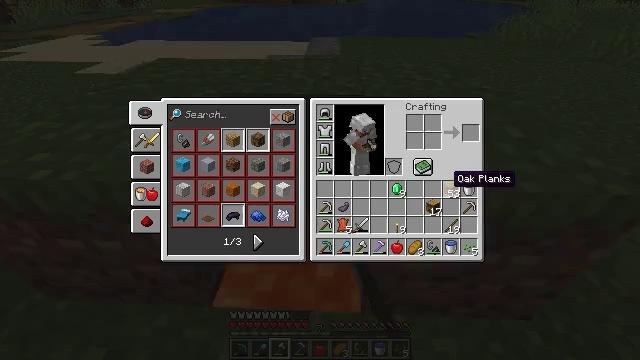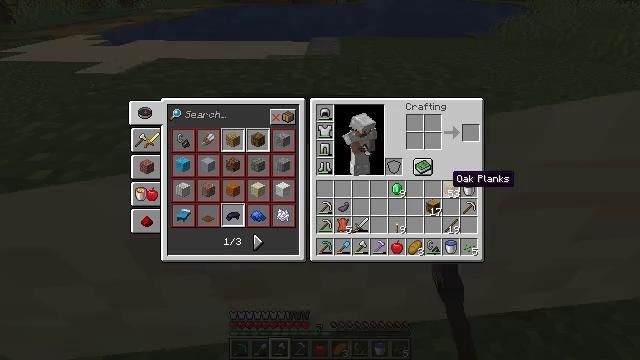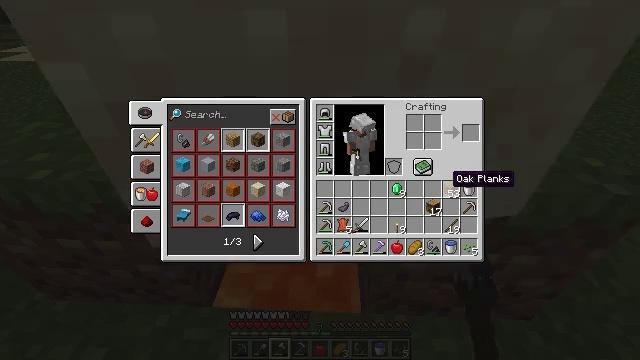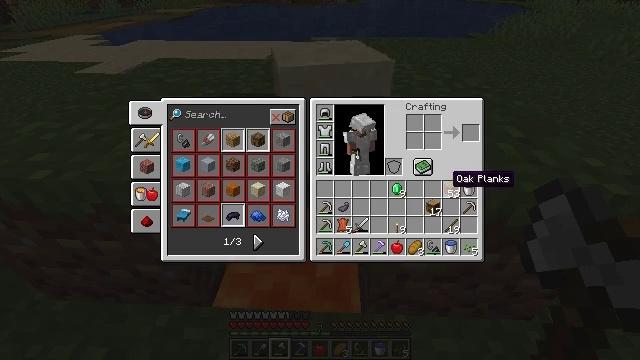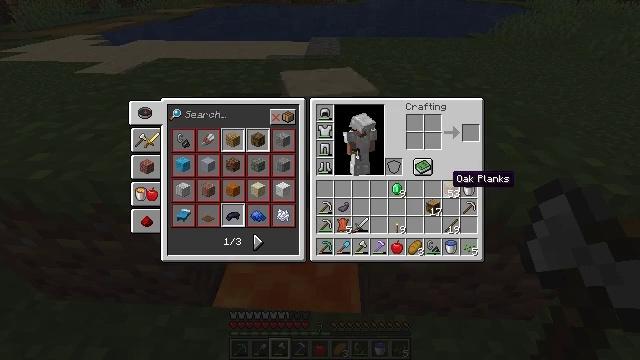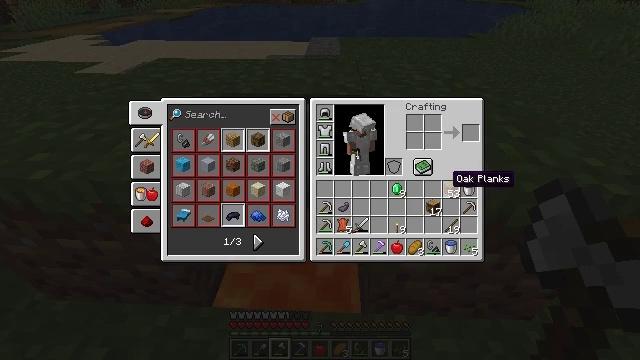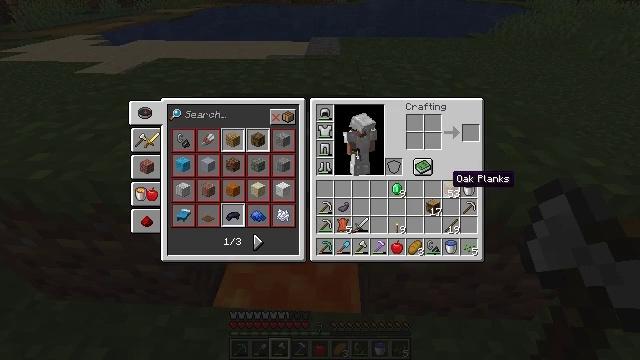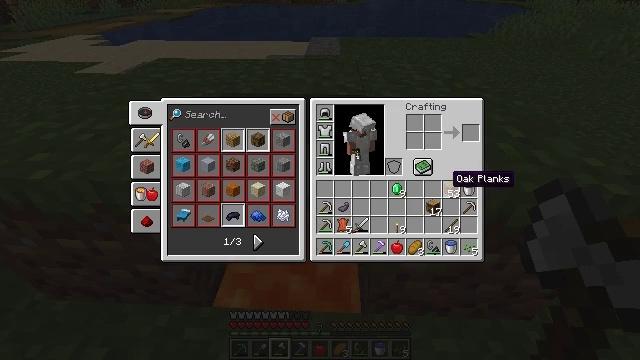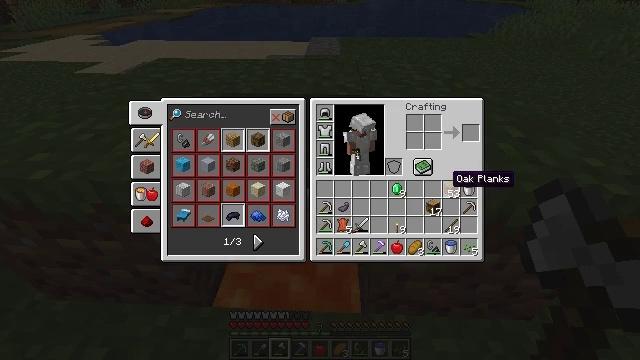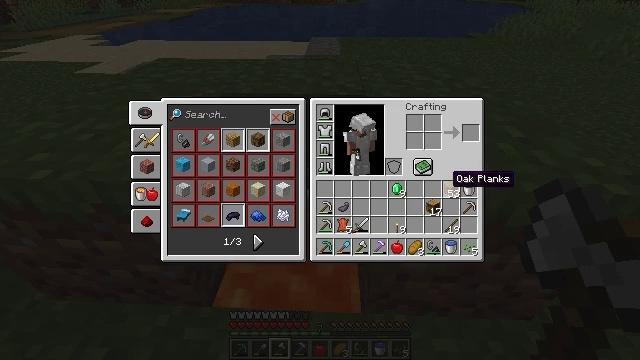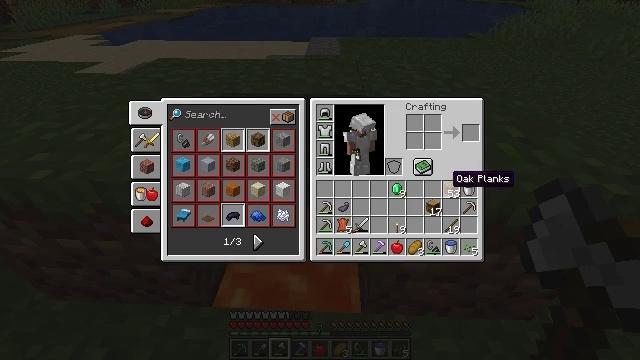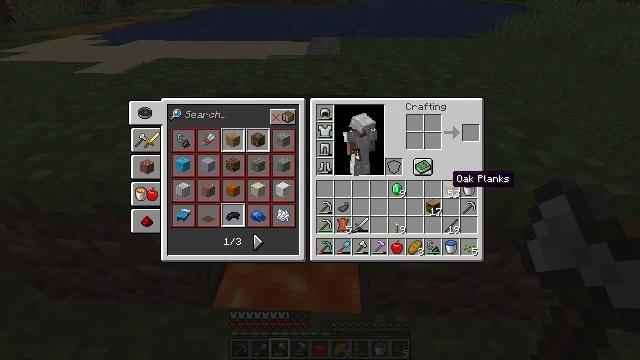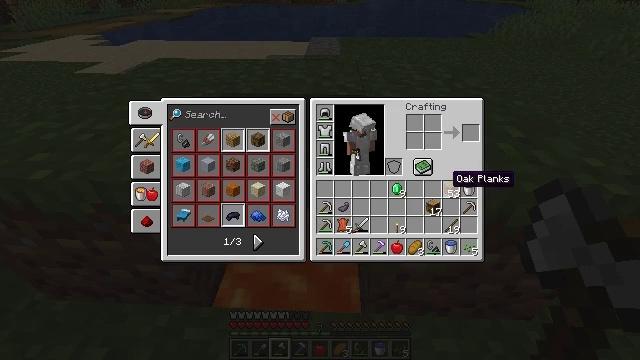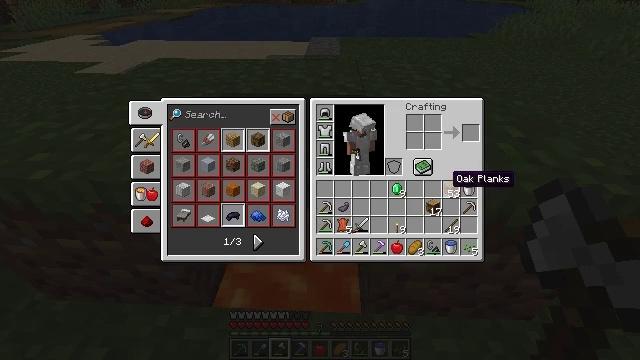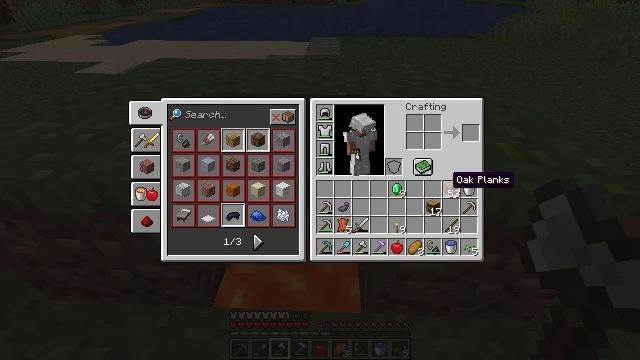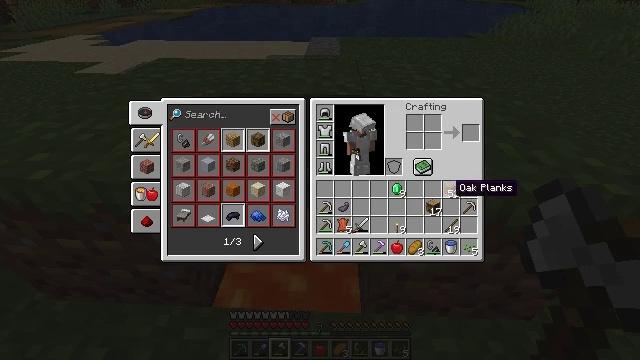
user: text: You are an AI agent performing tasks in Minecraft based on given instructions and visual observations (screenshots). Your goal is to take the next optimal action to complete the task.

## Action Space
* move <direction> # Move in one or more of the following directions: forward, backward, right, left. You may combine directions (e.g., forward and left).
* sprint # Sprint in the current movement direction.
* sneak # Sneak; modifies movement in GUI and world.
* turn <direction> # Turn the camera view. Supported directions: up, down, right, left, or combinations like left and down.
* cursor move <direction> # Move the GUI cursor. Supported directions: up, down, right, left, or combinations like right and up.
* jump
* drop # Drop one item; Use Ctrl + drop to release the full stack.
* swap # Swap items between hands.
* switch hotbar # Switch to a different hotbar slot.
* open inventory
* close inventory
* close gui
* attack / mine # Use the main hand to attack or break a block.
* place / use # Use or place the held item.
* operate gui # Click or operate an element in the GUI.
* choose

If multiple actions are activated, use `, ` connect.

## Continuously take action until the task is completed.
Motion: motion action
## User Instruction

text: Put the required items in the crafting grid to get a smithing table.
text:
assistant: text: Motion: open gui
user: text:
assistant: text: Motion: no_op
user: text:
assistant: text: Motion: no_op
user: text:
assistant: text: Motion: no_op
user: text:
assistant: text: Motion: no_op
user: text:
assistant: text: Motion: no_op
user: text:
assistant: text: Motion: no_op
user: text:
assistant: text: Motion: no_op
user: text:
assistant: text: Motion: no_op
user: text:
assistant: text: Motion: no_op
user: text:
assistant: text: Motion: no_op
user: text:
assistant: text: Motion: no_op
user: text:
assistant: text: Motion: no_op
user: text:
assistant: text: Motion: no_op
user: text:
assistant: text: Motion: cursor move down
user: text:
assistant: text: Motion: cursor move down
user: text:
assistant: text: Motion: no_op
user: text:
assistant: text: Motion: no_op
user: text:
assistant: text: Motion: no_op
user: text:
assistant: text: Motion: no_op
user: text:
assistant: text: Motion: no_op
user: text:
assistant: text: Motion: no_op
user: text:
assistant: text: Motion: no_op
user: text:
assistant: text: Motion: no_op
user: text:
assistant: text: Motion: no_op
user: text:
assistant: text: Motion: no_op
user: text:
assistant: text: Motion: no_op
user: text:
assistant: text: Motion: no_op
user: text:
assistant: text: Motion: no_op
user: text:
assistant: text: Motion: no_op